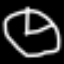
Label: clock